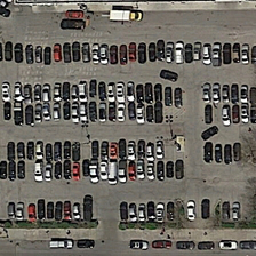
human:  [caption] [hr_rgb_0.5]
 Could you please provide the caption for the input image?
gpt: Red white parking lot

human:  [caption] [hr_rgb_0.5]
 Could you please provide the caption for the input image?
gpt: car parking white, black, red.

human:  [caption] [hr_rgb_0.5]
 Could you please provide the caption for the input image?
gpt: White, black, red parking.

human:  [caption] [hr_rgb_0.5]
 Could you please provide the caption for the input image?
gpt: White, black and red car parking.

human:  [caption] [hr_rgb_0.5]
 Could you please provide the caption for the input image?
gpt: The car park's white, black and red.